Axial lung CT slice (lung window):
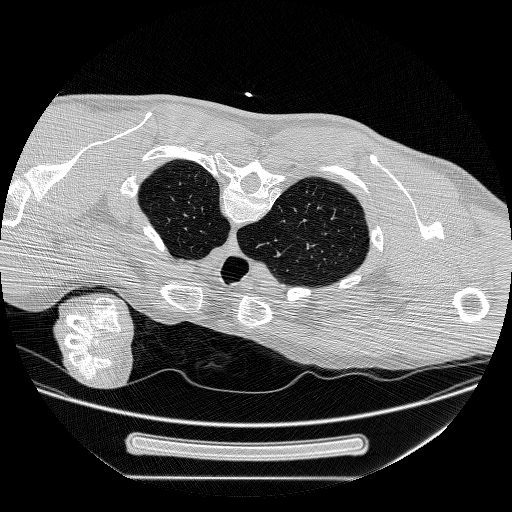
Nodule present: no